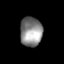
Tissue: lung
Cell type: Epithelial cells
Senescence score: 0.1424
Nuclear area (px): 636
Mean DAPI intensity: 138.56